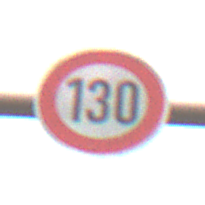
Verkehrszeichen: Geschwindigkeit130
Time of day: MorningAfternoon
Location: Outdoor (Nature)
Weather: Overcast
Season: NotSpecified
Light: Natural